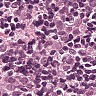
Metastatic tissue present: yes